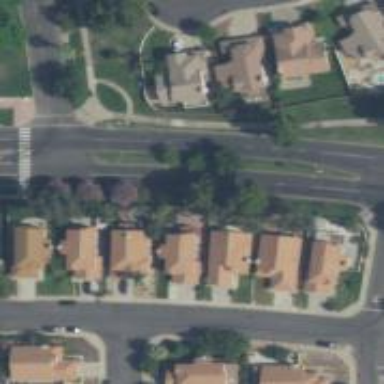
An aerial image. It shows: Tertiary road with separate sidewalk.